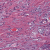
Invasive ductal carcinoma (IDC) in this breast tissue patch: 0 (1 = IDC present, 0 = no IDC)